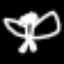
Label: angel